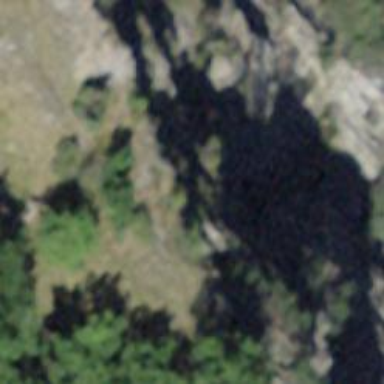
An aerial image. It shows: Cliff in nature.